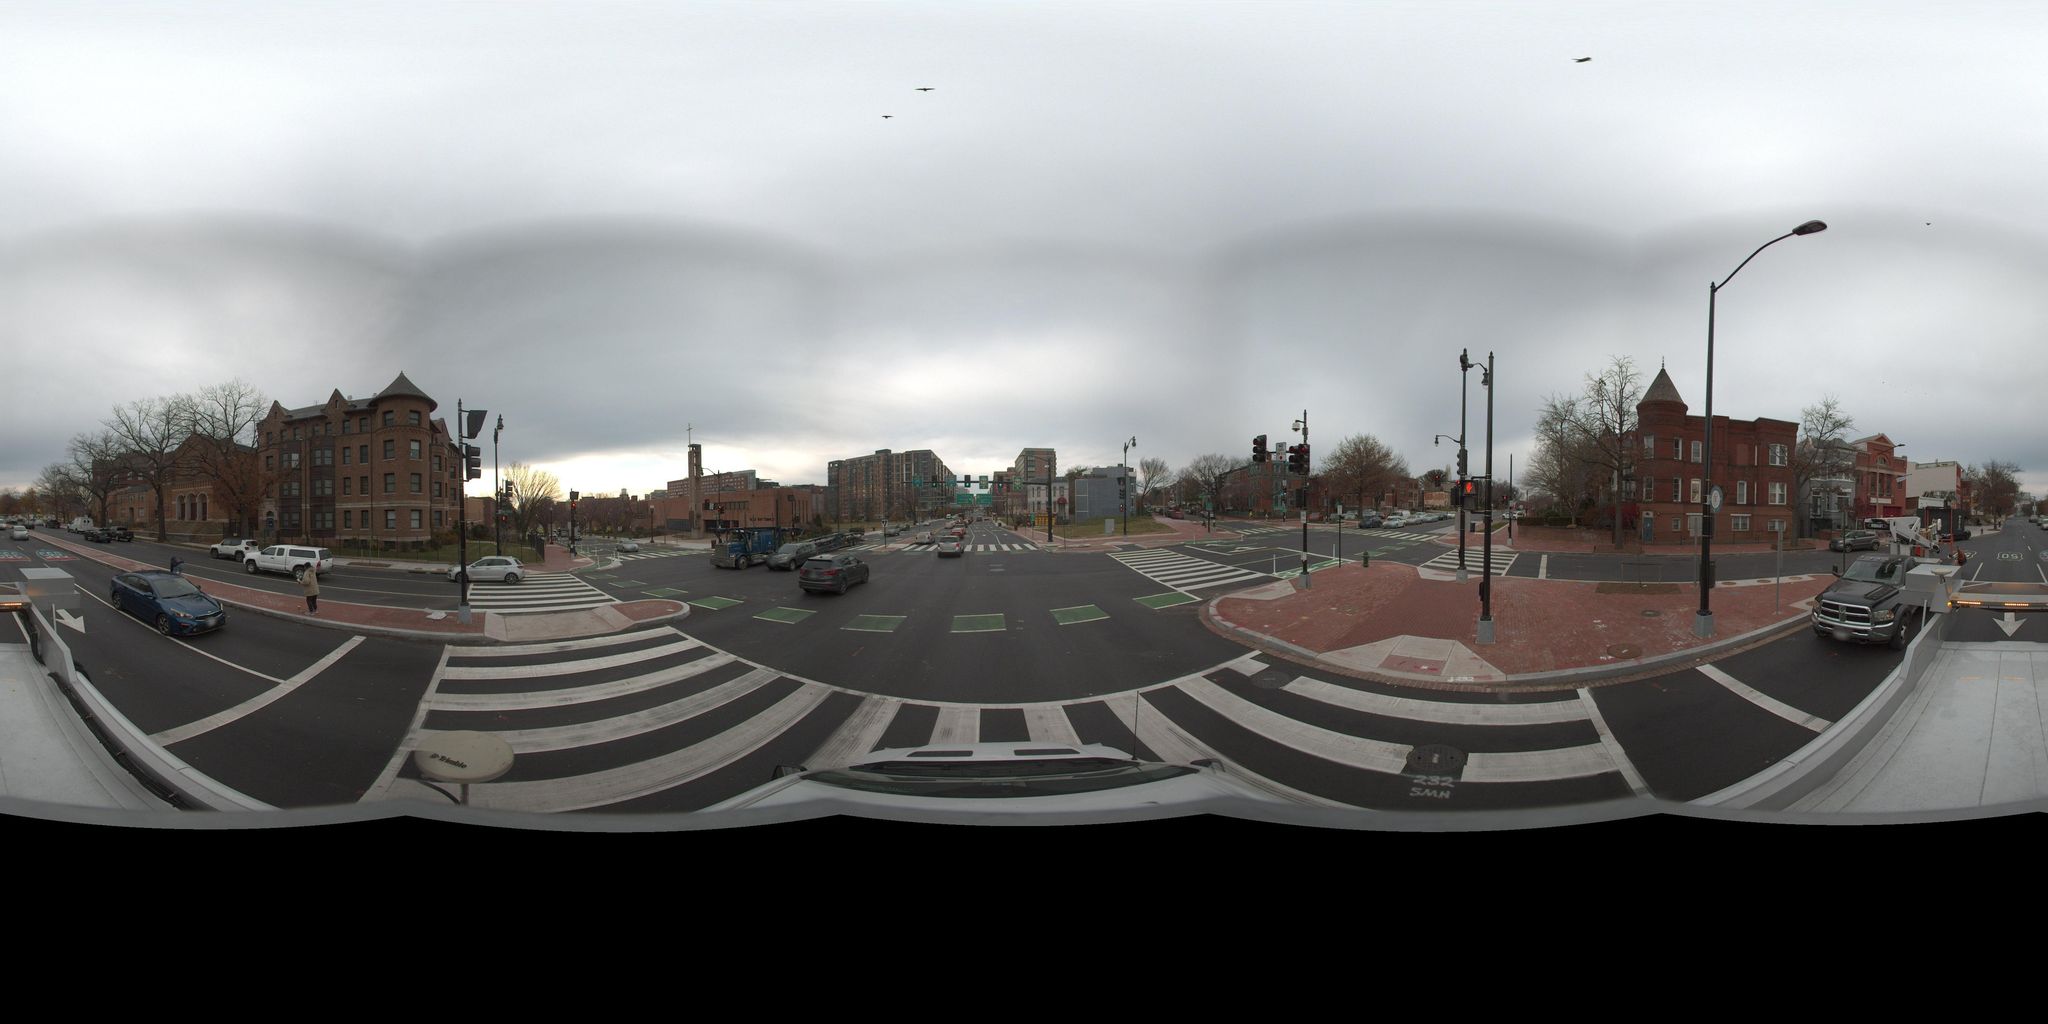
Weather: cloudy
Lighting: day
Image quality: slightly poor
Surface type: driving surface
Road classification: footway
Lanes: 4
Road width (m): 1
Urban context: urban centre
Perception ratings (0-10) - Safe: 2.09, Lively: 3.99, Beautiful: 5.21, Boring: 4.76, Depressing: 4.66, Wealthy: 4.62